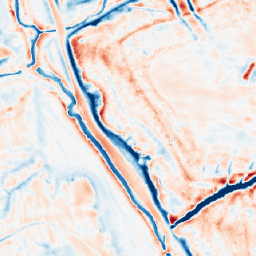
Category: edge_preserving
Decomposition family: bilateral
Decomposition parameters: d: 21
sigma_color: 50
sigma_space: 100
Upsampling method: area
Upsampling parameters: scale: 2
Upsampling scale: 2